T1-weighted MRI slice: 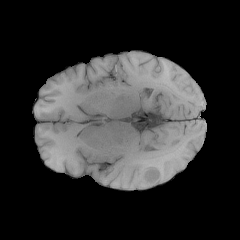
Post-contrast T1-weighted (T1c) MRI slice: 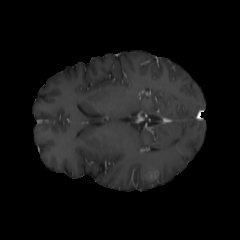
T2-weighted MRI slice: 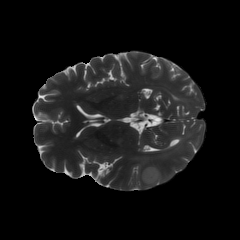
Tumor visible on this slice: yes